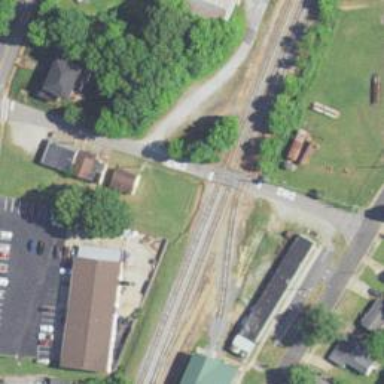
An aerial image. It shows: Railway level crossing.